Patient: sex M, age 63
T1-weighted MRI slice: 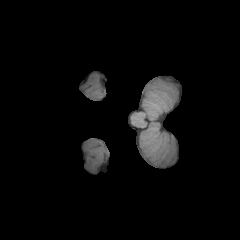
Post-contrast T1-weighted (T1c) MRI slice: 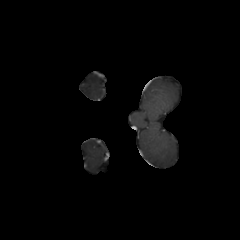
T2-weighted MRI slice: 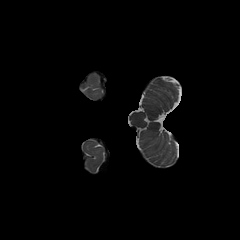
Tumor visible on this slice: no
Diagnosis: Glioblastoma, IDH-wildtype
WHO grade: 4